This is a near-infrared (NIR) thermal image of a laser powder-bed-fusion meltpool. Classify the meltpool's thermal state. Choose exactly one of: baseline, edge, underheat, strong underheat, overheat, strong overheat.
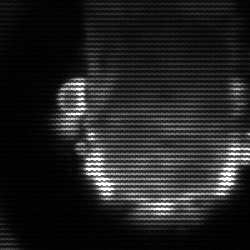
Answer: baseline